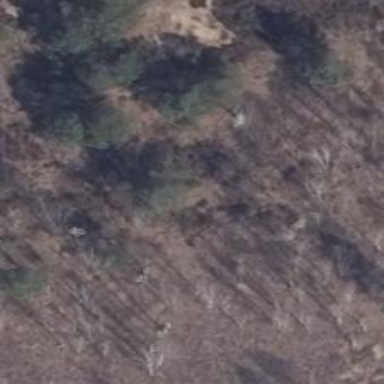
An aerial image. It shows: Forest area.